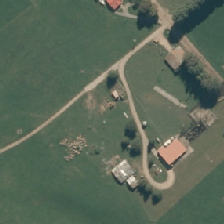
Land cover: urban_build_up